Interaction volume radius: 10 \u00c5
Interaction volume height: 20 \u00c5
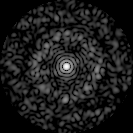
Disorder parameter: 0.8595